Question: I am new in android platform. I am trying to develop the custom seek bar using .9 path image and xml.I created almost but my problem is occurs when seekbar is appear first time when activity start its show wrong progress level when my progess level is define 0 in xml. you check out image

Here my xml file code
'''
<Seekbar
android:id="@+id/Slider1"
android:layout_width="match_parent"
android:layout_height="wrap_content"
android:progress="0"
android:splitTrack="false"
android:layout_marginTop="5px"
android:layout_marginBottom="5px"
android:background="@android:color/transparent"
android:progressDrawable="@drawable/green_seekbar"
android:thumb="@drawable/slidercontralbt2" />
'''
green_seekbar.xml
'''
<layer-list xmlns:android="http://schemas.android.com/apk/res/android">
<item android:id="@android:id/background">
<nine-patch
xmlns:android="http://schemas.android.com/apk/res/android"
android:src="@drawable/sb"
android:dither="true"
/>
</item>
<item
android:id="@android:id/progress"
android:drawable="@drawable/green_seekbar_progress"
/>
'''
green_seekbar_progress.xml
'''
<?xml version="1.0" encoding="utf-8"?>
'''
'''
<item >
<clip>
<nine-patch
xmlns:android="http://schemas.android.com/apk/res/android"
android:src="@drawable/green"
android:dither="true"
/>
</clip>
</item>
'''
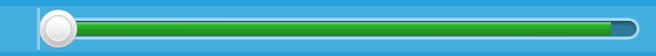
Answer: Finally The reach to the solution. Put the below code in the onCreate method.
'''
@Override
protected void onCreate(Bundle savedInstanceState) {
super.onCreate(savedInstanceState);
setContentView(R.layout.activity_main);
.....
.....
Slider1.setProgress(0);
Slider1.invalidate();
}
'''